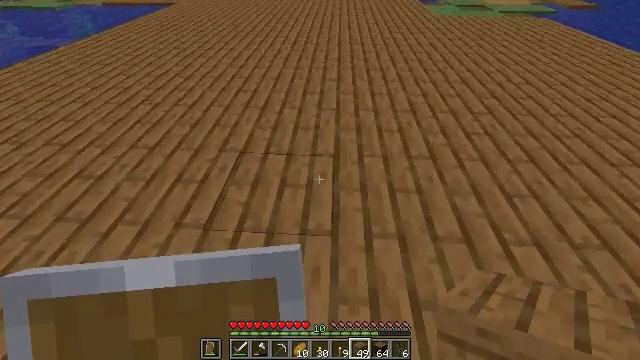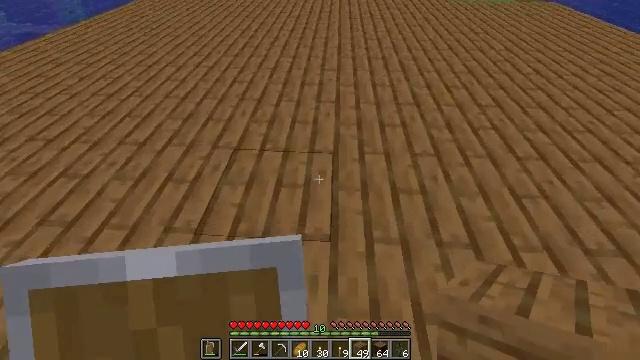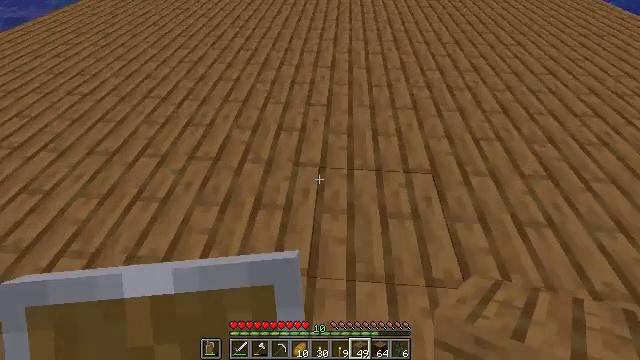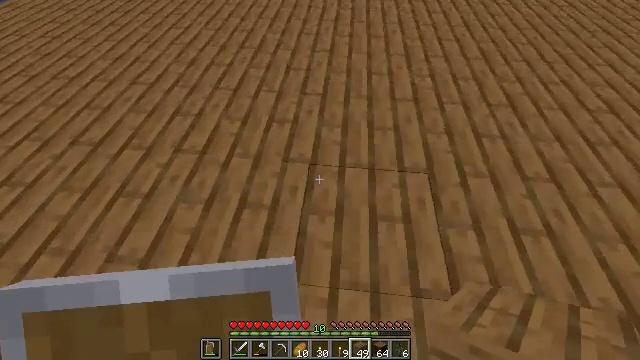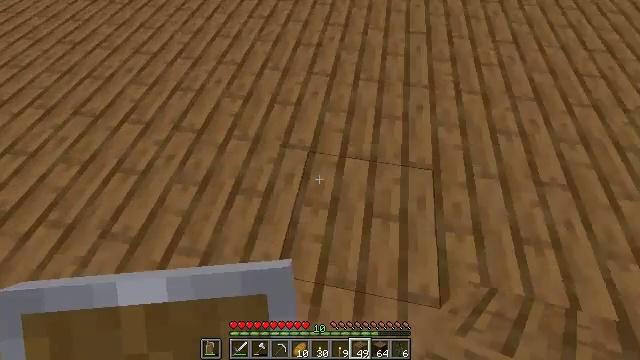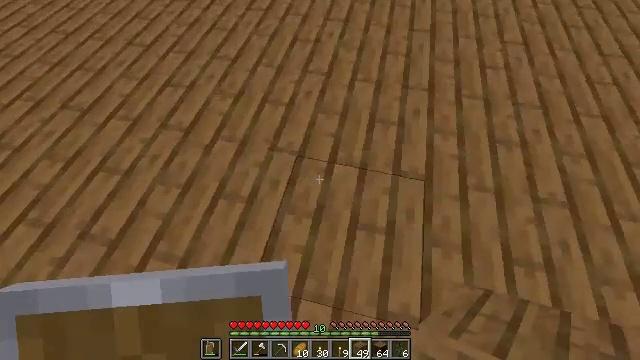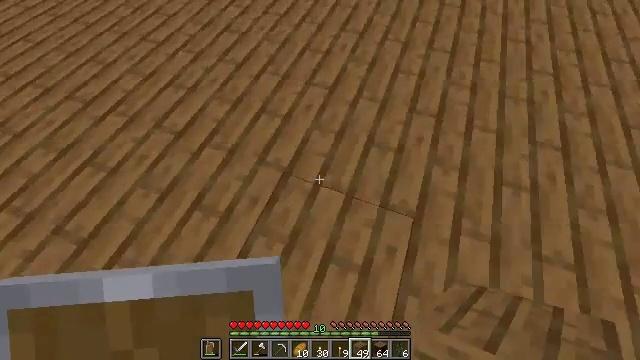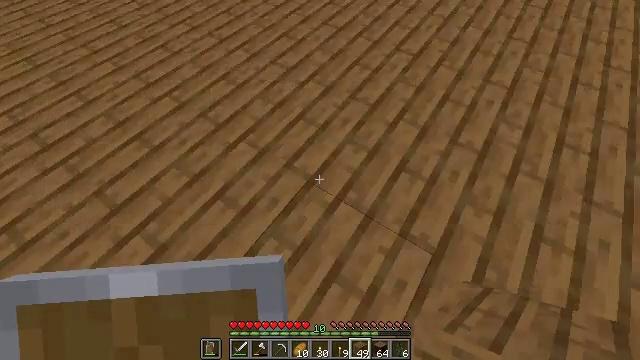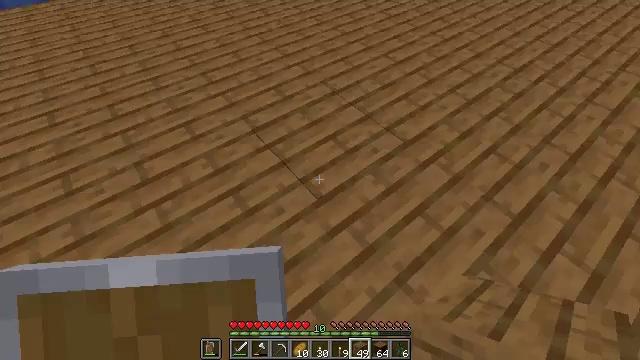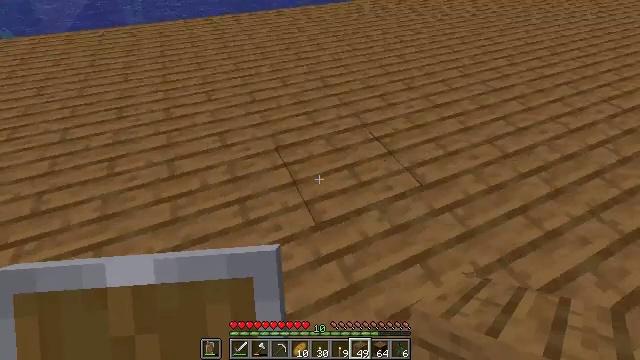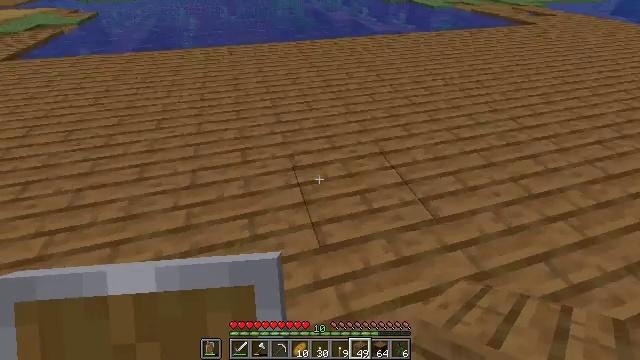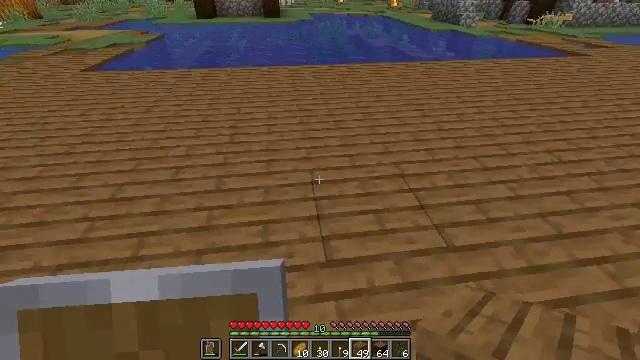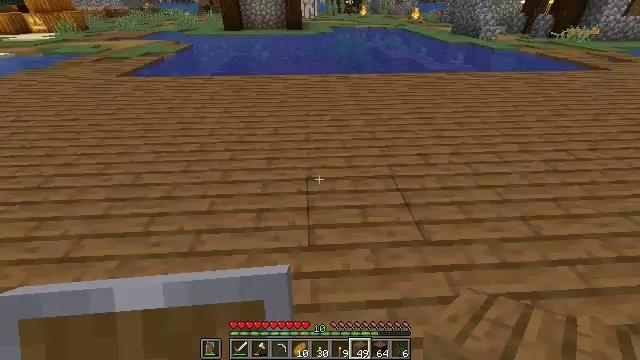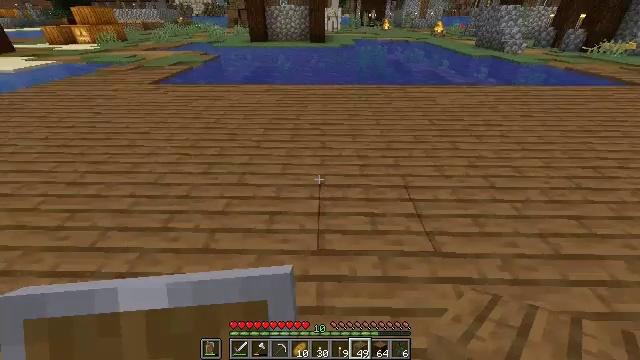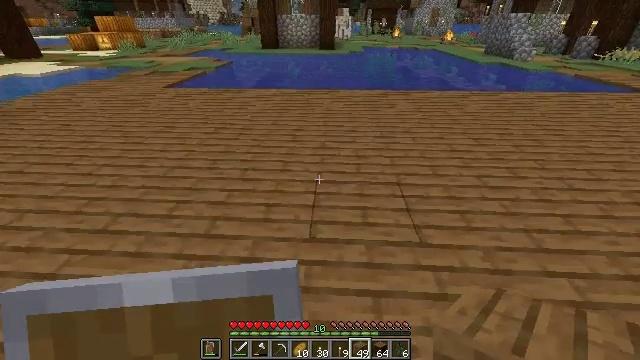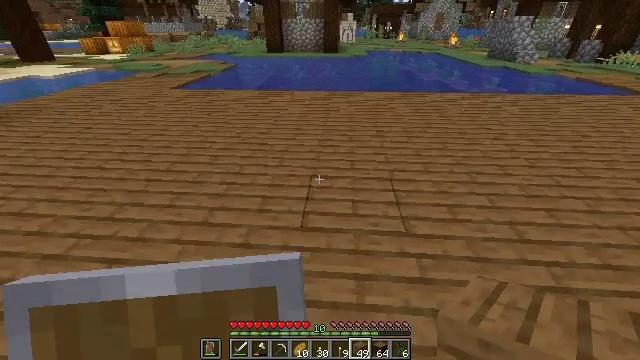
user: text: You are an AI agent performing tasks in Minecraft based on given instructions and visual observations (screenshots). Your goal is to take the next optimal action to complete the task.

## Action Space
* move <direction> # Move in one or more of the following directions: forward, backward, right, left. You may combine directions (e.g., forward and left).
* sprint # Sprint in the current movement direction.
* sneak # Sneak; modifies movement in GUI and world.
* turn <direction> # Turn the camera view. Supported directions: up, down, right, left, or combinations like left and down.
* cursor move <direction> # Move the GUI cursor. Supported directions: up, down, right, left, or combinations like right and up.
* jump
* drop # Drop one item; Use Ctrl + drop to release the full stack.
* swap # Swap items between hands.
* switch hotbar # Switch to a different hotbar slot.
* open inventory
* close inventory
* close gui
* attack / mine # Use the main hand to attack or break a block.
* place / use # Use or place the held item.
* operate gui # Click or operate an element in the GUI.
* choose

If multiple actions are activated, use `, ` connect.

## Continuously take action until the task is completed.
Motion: motion action
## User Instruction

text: Collect spruce planks from an old building.
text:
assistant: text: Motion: move forward and move right, turn down
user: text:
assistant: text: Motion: move forward and move right, turn down
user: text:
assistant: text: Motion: move forward and move right, turn left and down
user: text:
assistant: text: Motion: move forward and move right, turn left and down
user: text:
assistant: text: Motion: move forward and move right, turn left and down
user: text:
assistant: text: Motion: move forward and move right, turn left
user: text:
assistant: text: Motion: move right, turn left and up
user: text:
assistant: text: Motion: move right, turn left and up
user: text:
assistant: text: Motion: move right, turn left and up
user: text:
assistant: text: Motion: move back and move right, turn left and up
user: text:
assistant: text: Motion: move back and move right, turn left and up
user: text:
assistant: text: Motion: move back and move right, turn left and up
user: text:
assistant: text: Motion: move back and move right, turn left and up
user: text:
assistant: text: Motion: move back and move right, turn left and up
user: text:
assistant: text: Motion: move back and move right, turn left
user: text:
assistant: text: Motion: move back and move right, turn left
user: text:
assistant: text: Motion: move back and move right
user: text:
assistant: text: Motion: move back and move right, turn left
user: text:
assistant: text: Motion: move right, turn left
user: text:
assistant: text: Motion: move right
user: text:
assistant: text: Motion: move right, turn left
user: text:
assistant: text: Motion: turn left
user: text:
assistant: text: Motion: turn left
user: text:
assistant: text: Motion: turn left
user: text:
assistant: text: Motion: turn left
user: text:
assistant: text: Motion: turn left
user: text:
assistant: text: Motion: move right, turn left and down
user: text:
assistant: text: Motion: move right, turn left and down
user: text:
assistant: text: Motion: move right, turn left
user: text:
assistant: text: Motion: move right, turn left